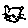
Label: cat